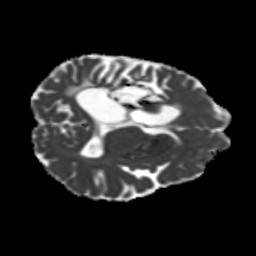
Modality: MD
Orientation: axial
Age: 31
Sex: female
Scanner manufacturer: siemens
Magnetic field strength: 3 T
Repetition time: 5.25 s
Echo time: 0.08 s